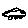
Label: car